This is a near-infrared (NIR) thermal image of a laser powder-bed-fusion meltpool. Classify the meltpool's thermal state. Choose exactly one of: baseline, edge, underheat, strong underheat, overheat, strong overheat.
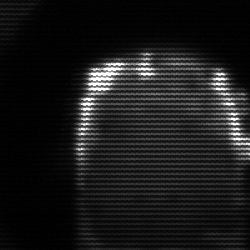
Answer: baseline